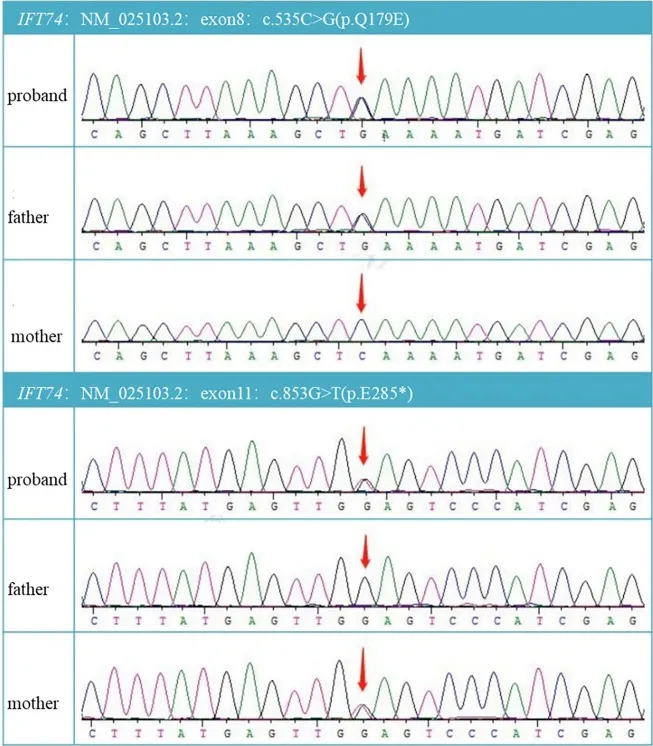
DNA electrophoregram with the c.535C >G in exon8 and c.853G>T in exon11.
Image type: electrography (ekg)